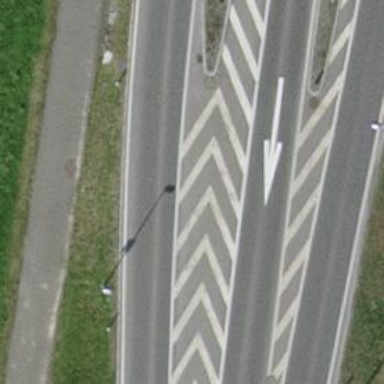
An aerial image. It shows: Asphalt motorway link.